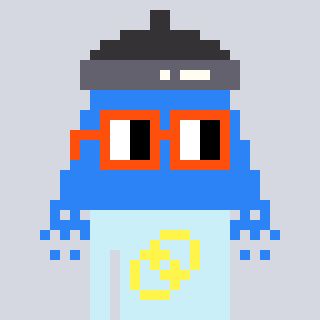
a pixel art character with square orange glasses, a shower-shaped head and a cold-colored body on a cool background